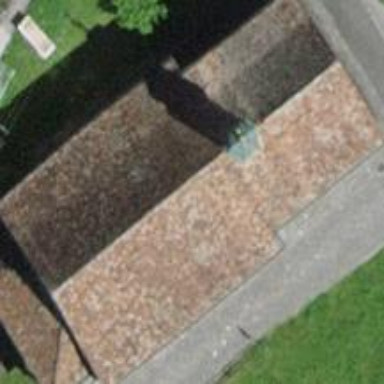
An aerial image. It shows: Church which is place of worship.